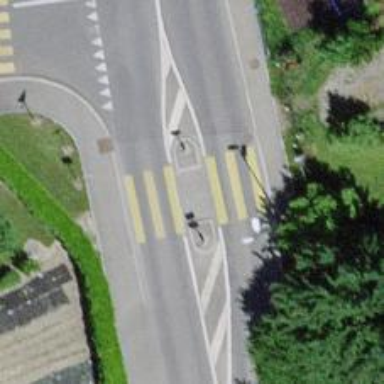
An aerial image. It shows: Marked uncontrolled road crossing.